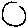
Label: moon